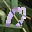
Label: 0